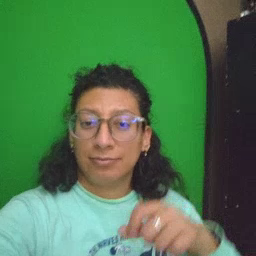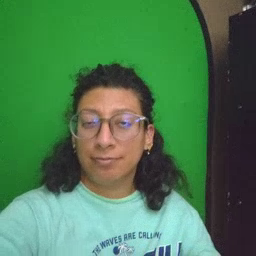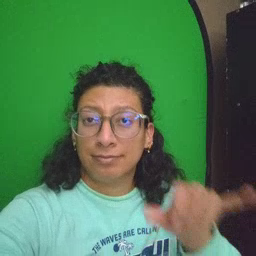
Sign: same